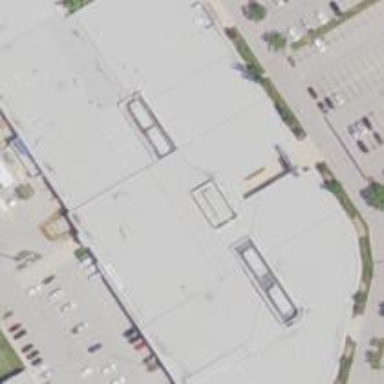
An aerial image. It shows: Building.